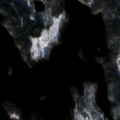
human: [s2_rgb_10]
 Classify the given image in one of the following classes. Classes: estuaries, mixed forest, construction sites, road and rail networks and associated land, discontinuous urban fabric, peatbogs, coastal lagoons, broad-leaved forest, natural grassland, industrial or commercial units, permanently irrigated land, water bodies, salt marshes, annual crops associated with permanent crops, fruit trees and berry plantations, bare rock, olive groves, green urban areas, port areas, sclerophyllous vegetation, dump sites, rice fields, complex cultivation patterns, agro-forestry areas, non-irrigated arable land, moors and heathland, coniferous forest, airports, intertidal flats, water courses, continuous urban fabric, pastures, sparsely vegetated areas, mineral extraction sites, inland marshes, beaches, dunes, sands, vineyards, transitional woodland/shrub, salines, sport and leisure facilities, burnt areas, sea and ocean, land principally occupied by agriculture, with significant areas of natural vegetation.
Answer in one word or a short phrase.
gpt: coniferous forest, mixed forest, water bodies